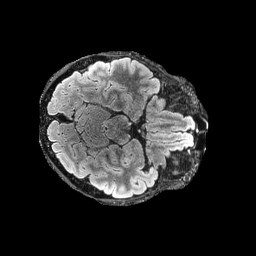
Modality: FLAIR
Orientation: axial
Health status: ill
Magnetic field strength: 3 T